Question: Right now i have a large data set with temperature going up and down all the time.
I want to smoothen my data and plot the best fit line with all the temperature,
Here is the data:
'''
weather.data
date mtemp
1 2008-01-01 12.9
2 2008-01-02 12.9
3 2008-01-03 14.5
4 2008-01-04 15.7
5 2008-01-05 17.0
6 2008-01-06 17.8
7 2008-01-07 20.2
8 2008-01-08 20.8
9 2008-01-09 21.4
10 2008-01-10 20.8
11 2008-01-11 21.4
12 2008-01-12 22.0
'''
and so on............... til 2009 Dec 31
My current graph looks like this and my data fit a regression like either the running average or loess:
<URL>
However, when I tried to fit it with the running average, it became like this:

Here is my code.
'''
plot(weather.data$date,weather.data$mtemp,ylim=c(0,30),type='l',col="orange")
par(new=TRUE)
'''
Could anyone give me a hand?
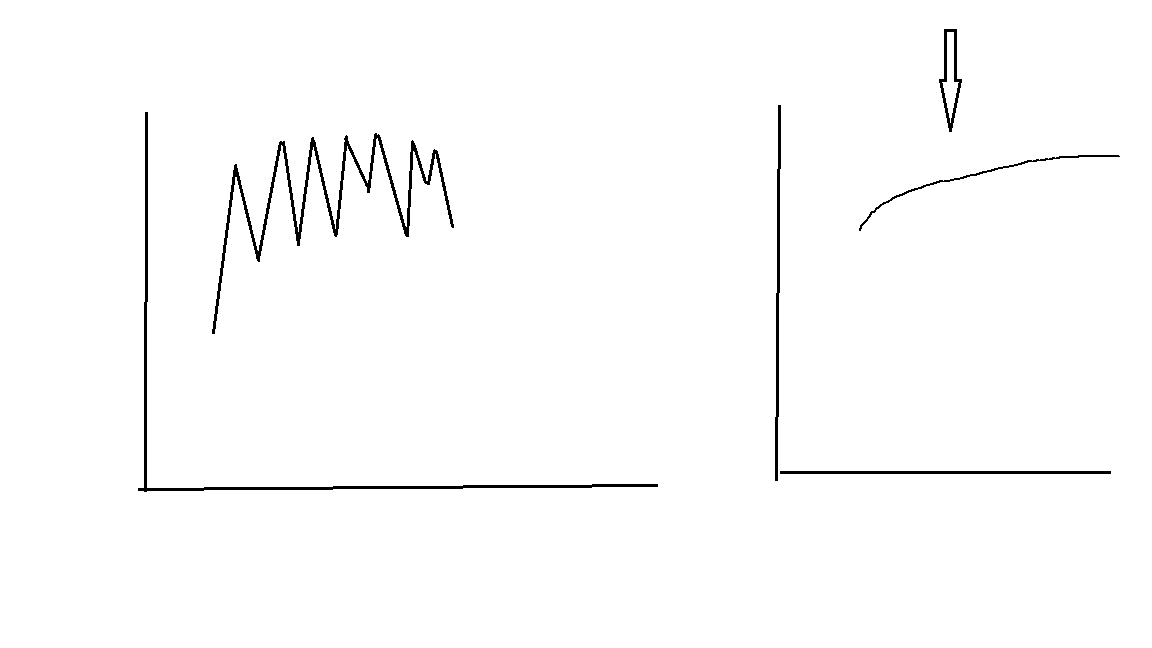
Answer: Depending on your actual data and how you want to smooth it, and why you want to smooth it there are various options.
I am showing you examples with linear regression (first and second order) and local regression (LOESS). These may or may not be the good statistical models to use for your data, but it is difficult to tell without seeing it. In any case:
'''
time <- 0:100
temp <- 20+ 0.01 * time^2 + 0.8 * time + rnorm(101, 0, 5)
# Generate first order linear model
lin.mod <- lm(temp~time)
# Generate second order linear model
lin.mod2 <- lm(temp~I(time^2)+time)
# Calculate local regression
ls <- loess(temp~time)
# Predict the data (passing only the model runs the prediction
# on the data points used to generate the model itself)
pr.lm <- predict(lin.mod)
pr.lm2 <- predict(lin.mod2)
pr.loess <- predict(ls)
par(mfrow=c(2,2))
plot(time, temp, "l", las=1, xlab="Time", ylab="Temperature")
lines(pr.lm~time, col="blue", lwd=2)
plot(time, temp, "l", las=1, xlab="Time", ylab="Temperature")
lines(pr.lm2~time, col="green", lwd=2)
plot(time, temp, "l", las=1, xlab="Time", ylab="Temperature")
lines(pr.loess~time, col="red", lwd=2)
'''
Another option would be to use a moving average.
For instance:
'''
library(zoo)
mov.avg <- rollmean(temp, 5, fill=NA)
plot(time, temp, "l")
lines(time, mov.avg, col="orange", lwd=2)
'''